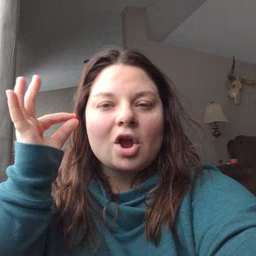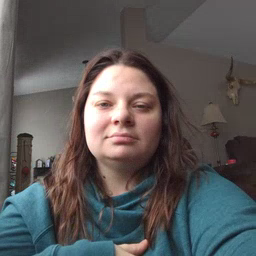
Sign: hair